Question: Count the number of objects in the diagram.
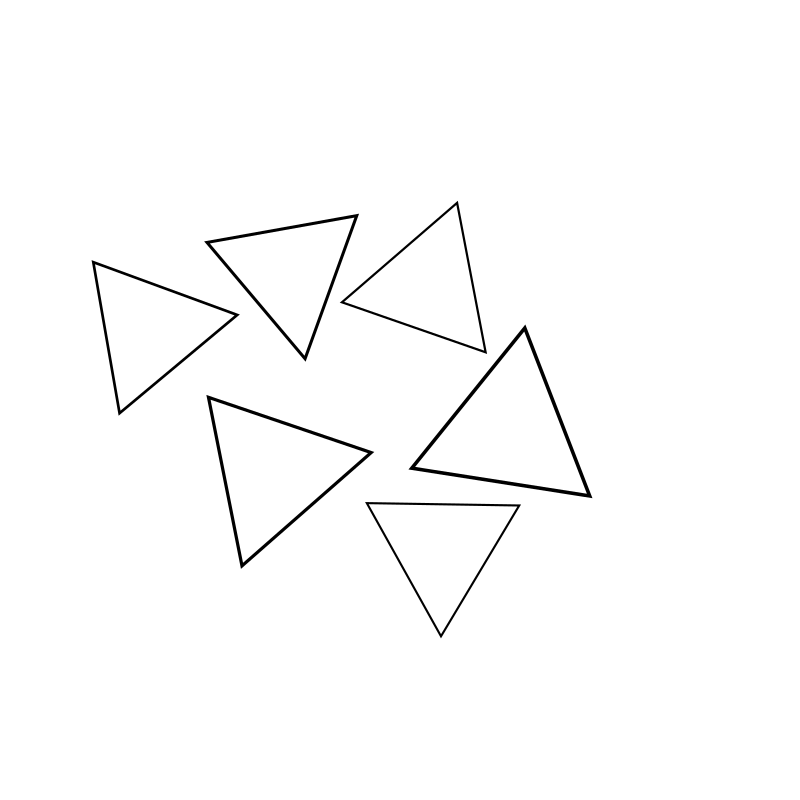
Answer: 6